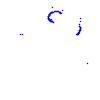
Particle: proton